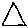
Label: triangle